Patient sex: F
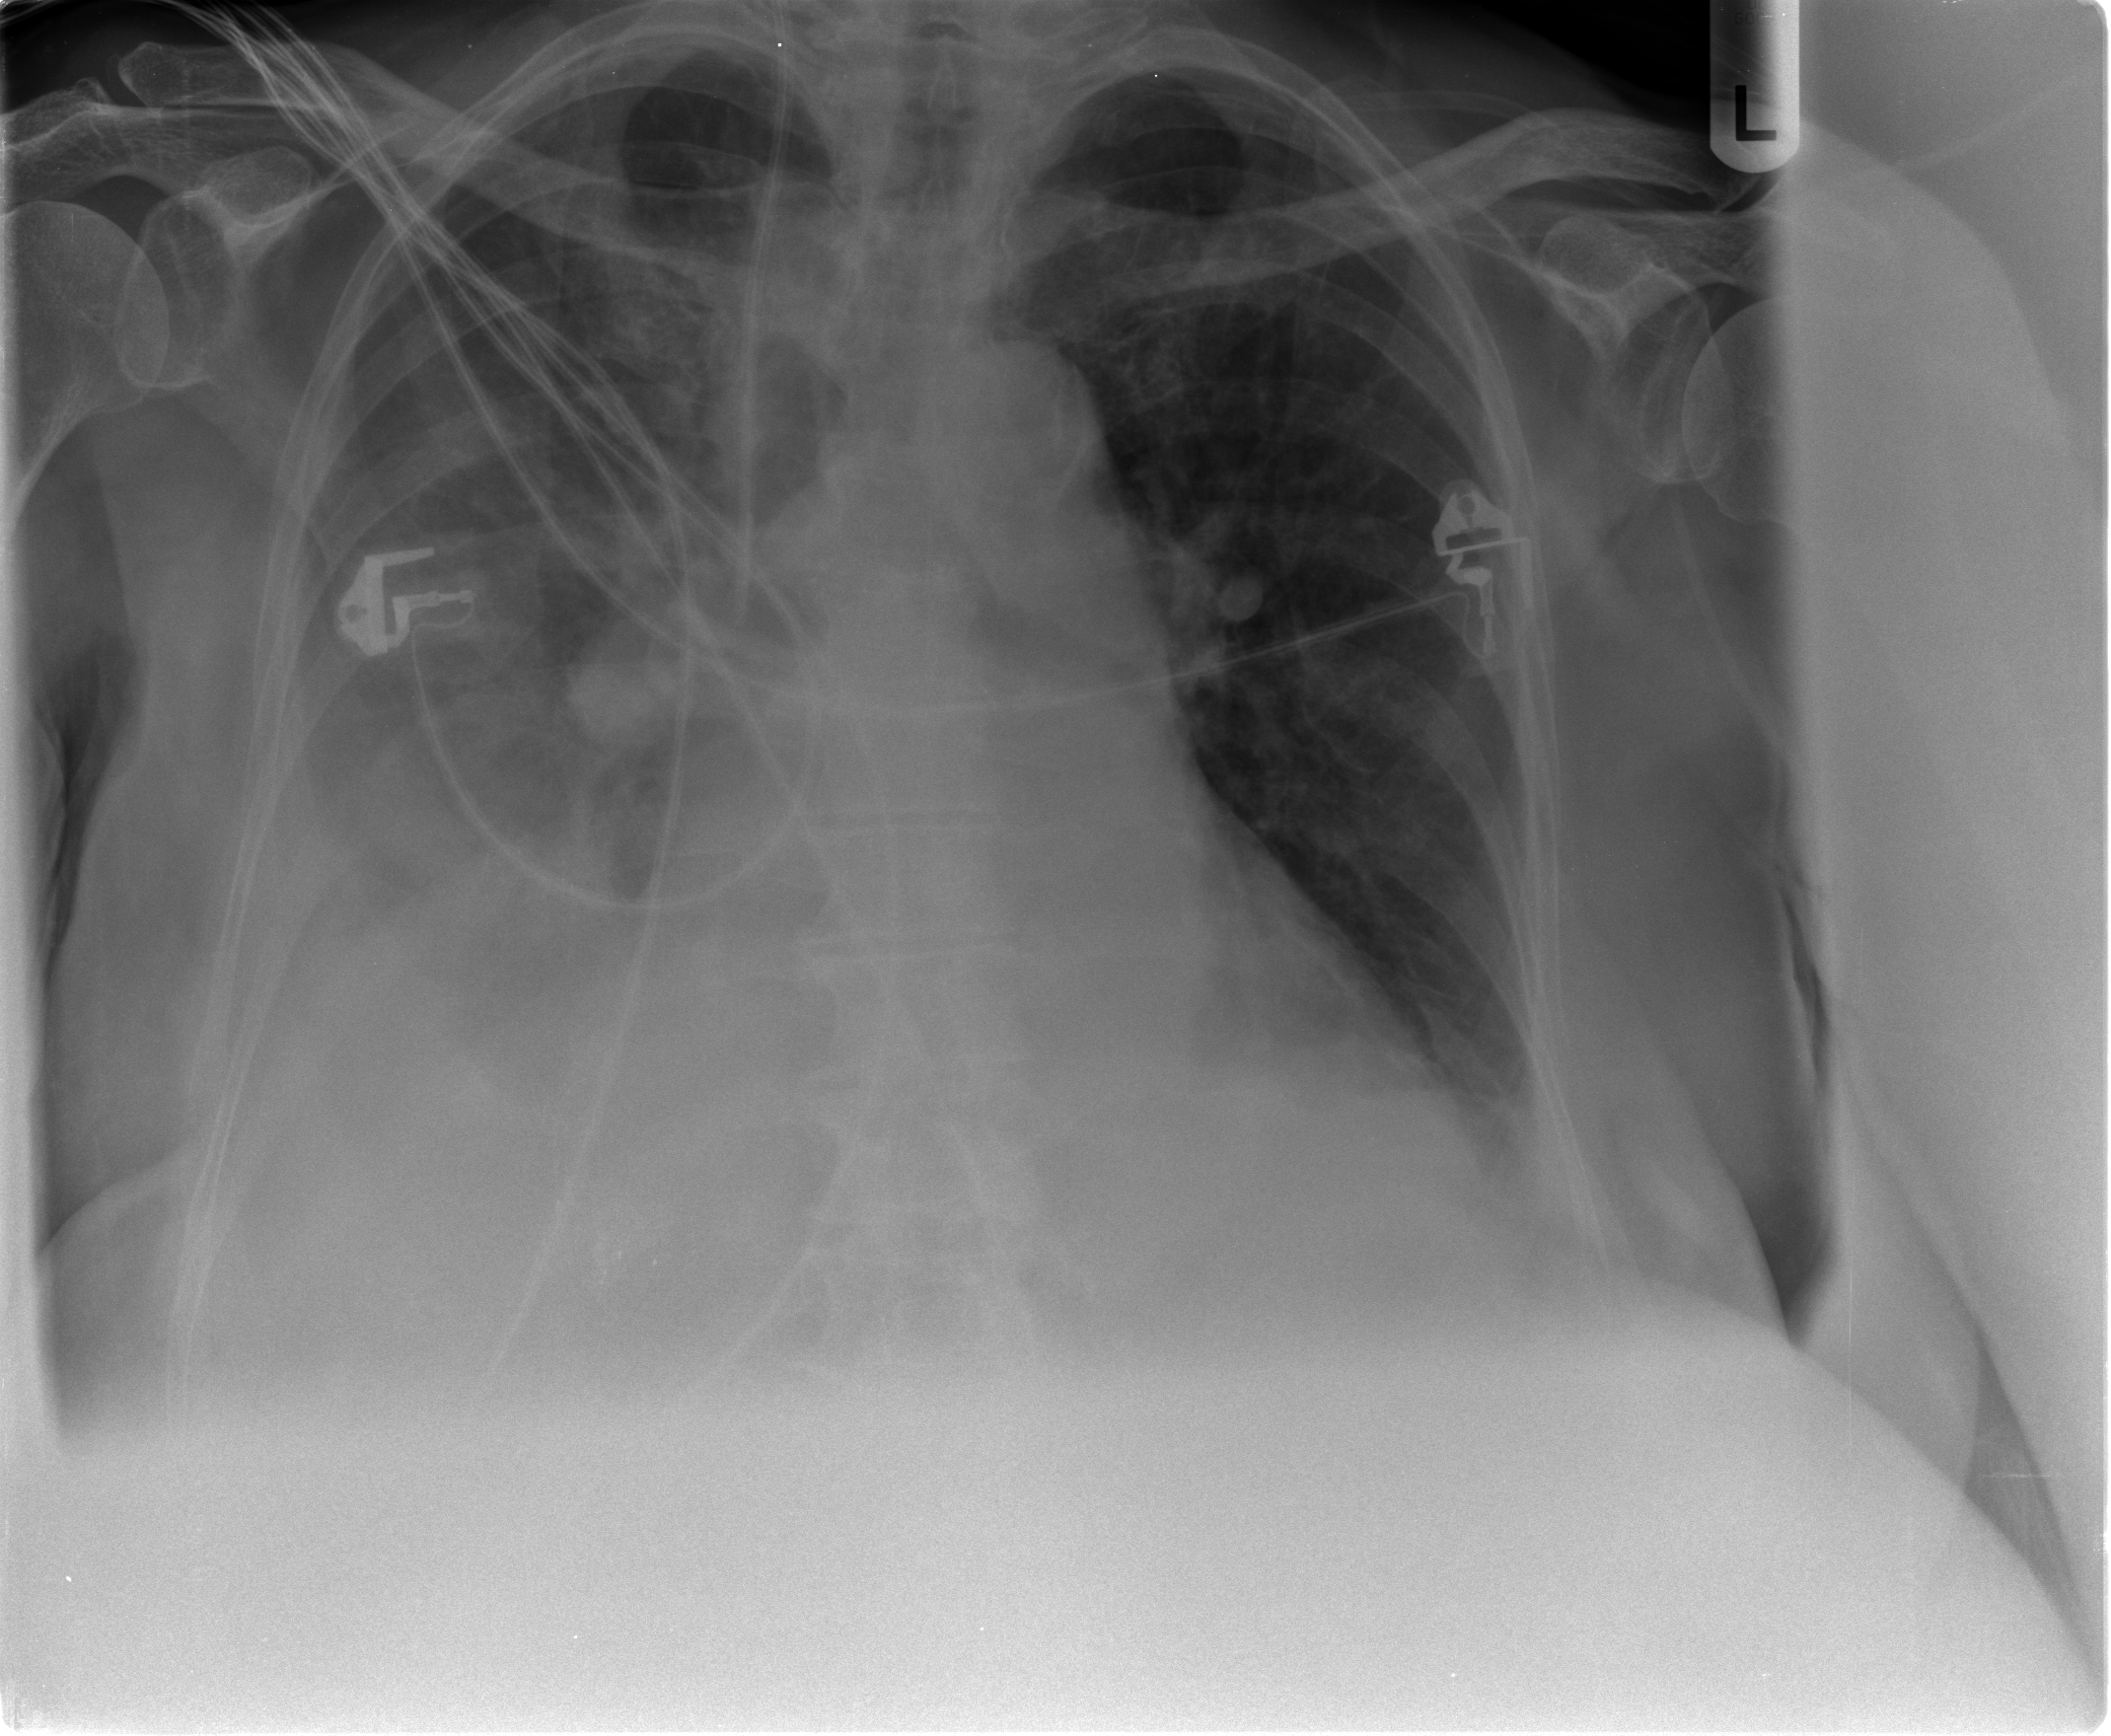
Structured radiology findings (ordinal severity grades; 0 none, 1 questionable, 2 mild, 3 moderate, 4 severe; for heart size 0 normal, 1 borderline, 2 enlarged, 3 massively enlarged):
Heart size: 0
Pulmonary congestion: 2
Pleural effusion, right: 4
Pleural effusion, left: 1
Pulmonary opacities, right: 4
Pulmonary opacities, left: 0
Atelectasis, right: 4
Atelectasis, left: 2